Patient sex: M
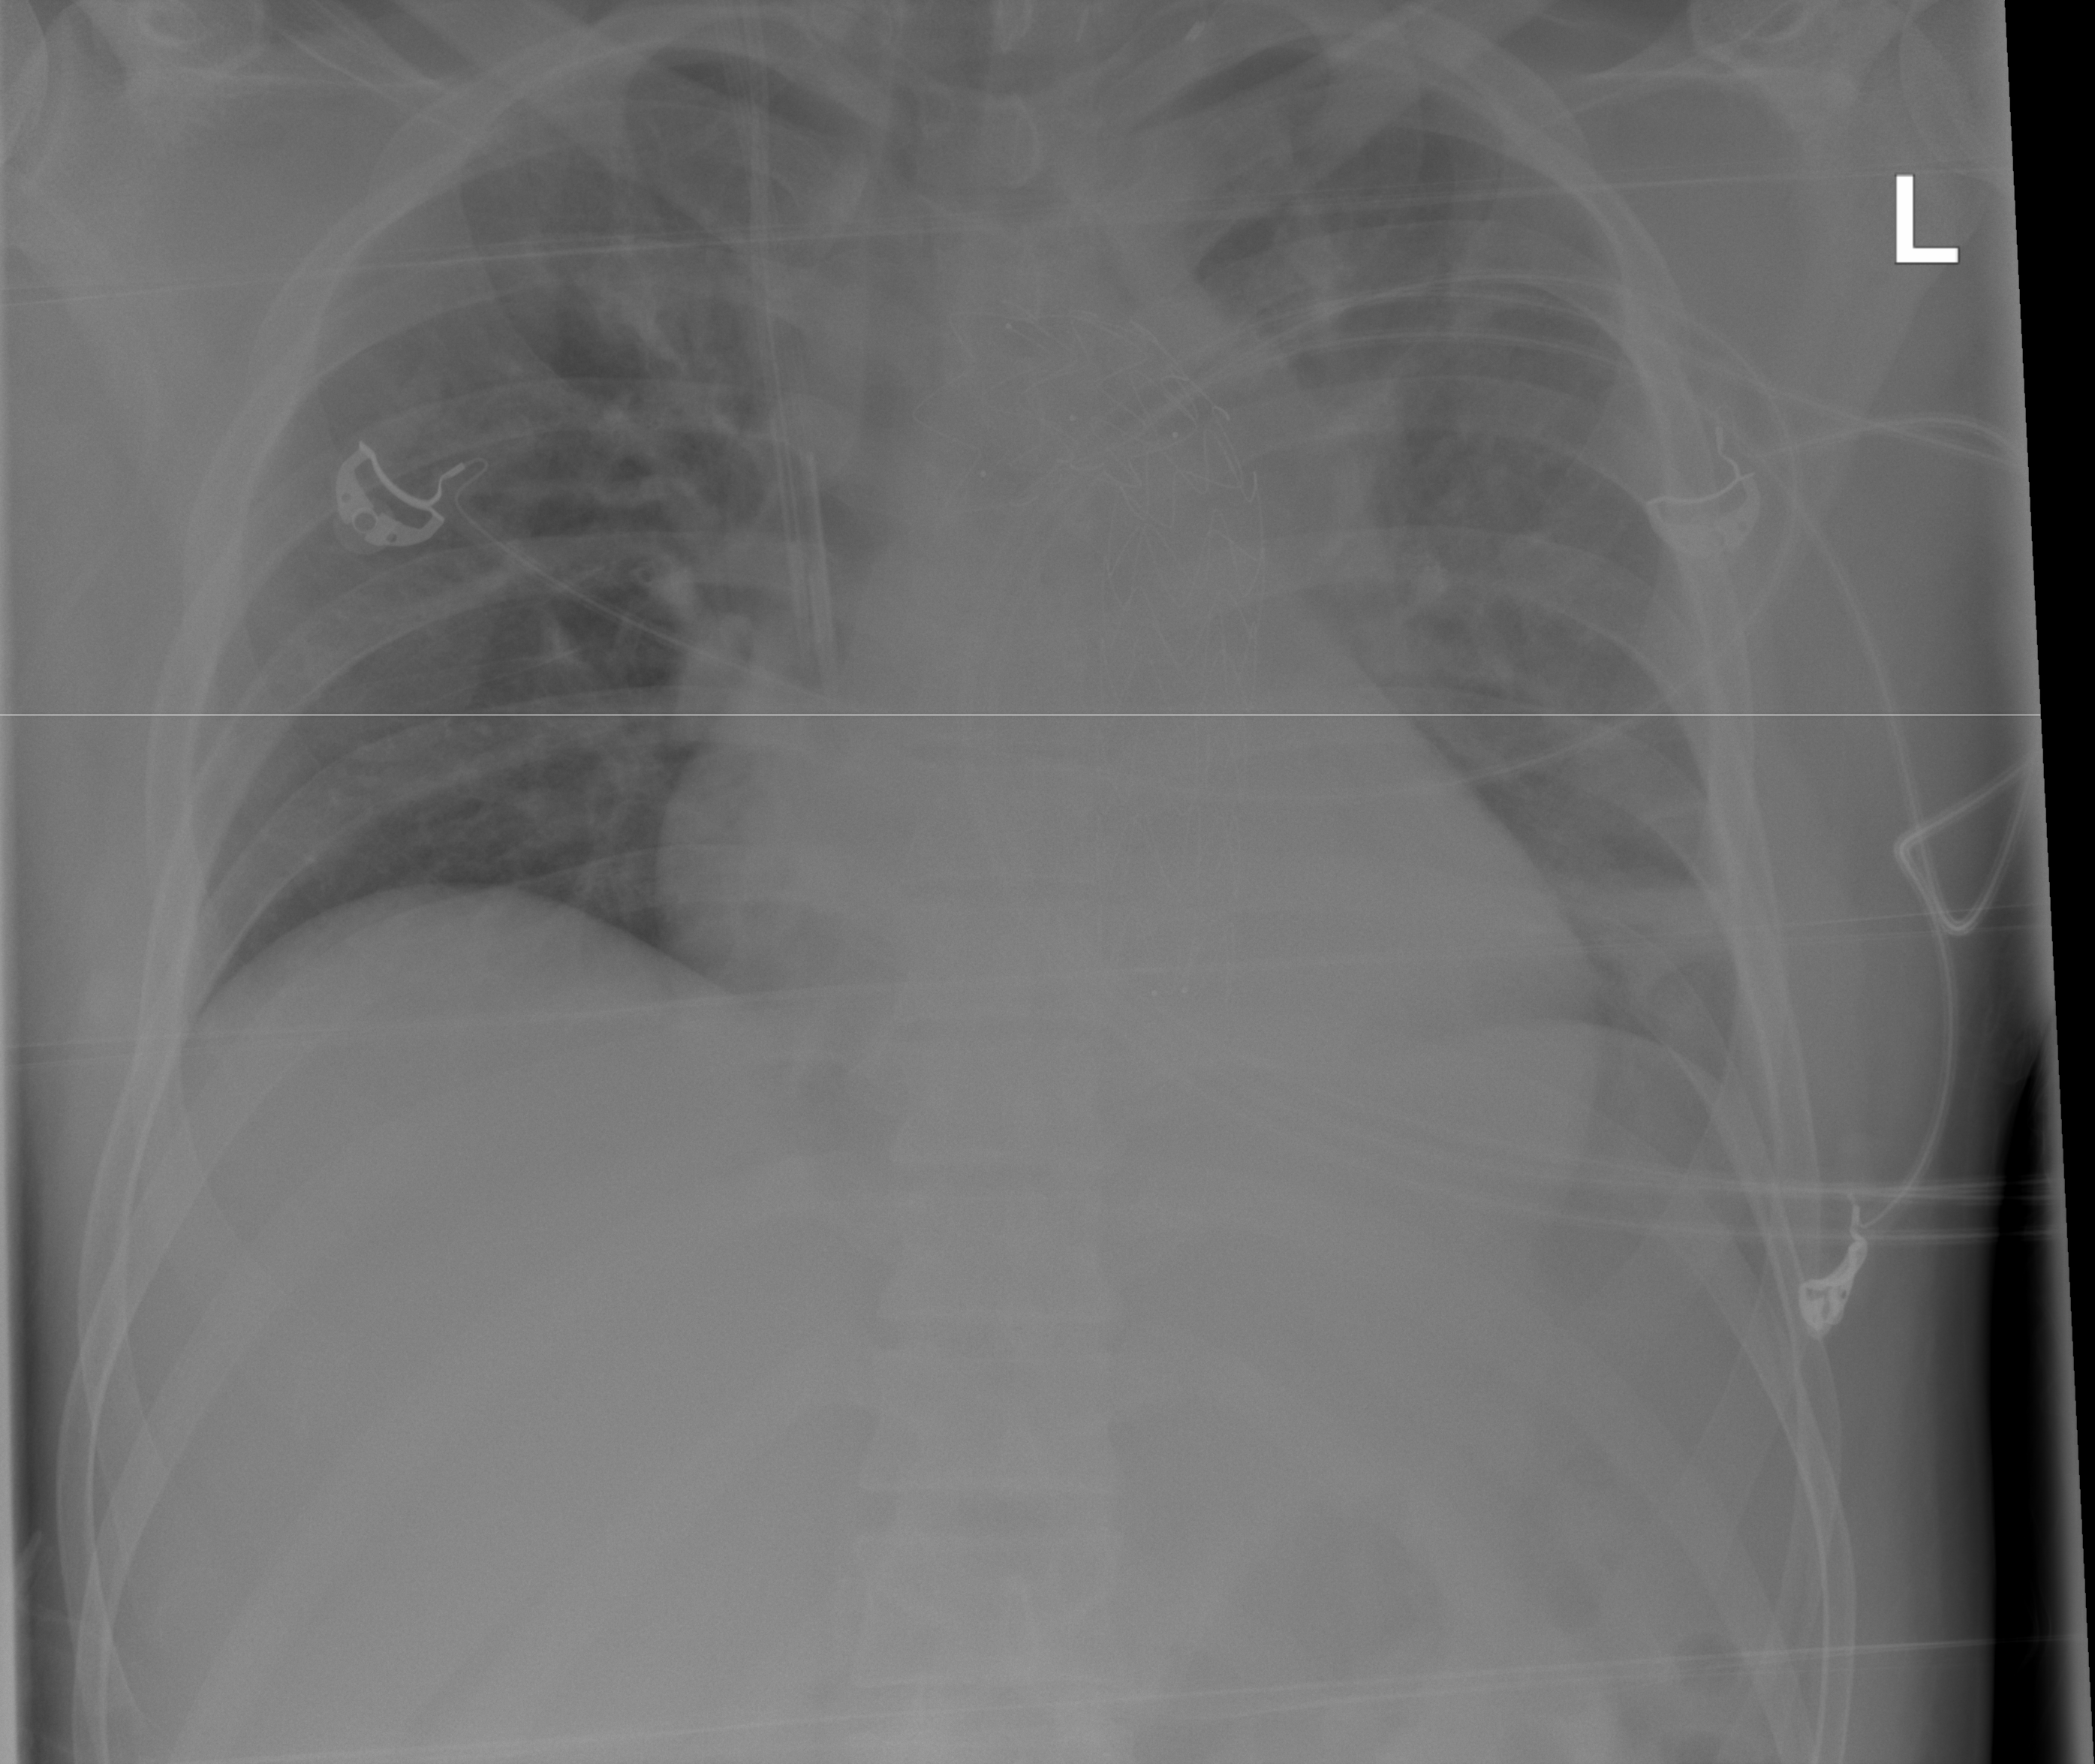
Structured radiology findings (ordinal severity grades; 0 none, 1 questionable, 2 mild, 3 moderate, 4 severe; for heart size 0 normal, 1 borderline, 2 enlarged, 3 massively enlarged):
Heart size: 1
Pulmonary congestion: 2
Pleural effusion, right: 0
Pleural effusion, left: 2
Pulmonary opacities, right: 0
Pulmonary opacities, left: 1
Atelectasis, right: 2
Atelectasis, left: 2